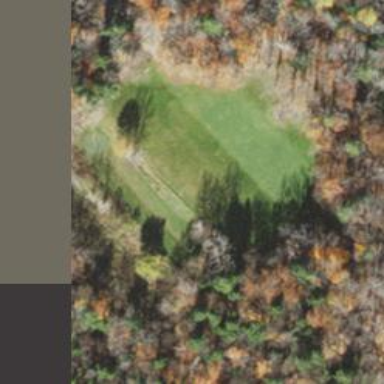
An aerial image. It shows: Driving range for golf on grass.